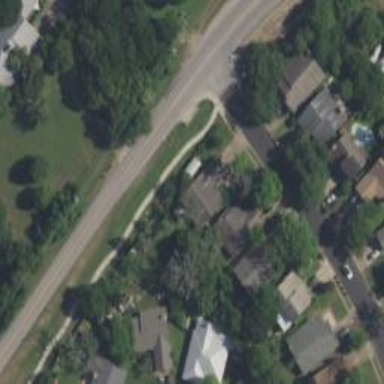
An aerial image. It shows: Left sidewalk along asphalt tertiary road.